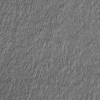
Label: not_dusty